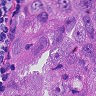
Metastatic tissue present: yes